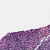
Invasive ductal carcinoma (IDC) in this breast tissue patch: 0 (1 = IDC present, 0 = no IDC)